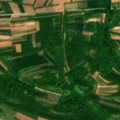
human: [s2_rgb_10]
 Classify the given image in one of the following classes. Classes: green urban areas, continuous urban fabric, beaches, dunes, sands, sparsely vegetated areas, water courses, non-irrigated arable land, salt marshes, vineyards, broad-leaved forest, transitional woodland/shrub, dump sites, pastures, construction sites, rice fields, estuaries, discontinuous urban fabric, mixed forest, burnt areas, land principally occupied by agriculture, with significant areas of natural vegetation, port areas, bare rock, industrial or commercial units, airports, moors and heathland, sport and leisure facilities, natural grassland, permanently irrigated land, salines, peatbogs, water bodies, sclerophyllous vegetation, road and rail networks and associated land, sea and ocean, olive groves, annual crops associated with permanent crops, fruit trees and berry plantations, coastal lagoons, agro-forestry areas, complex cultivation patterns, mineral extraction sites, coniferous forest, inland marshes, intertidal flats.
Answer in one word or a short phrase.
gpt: non-irrigated arable land, complex cultivation patterns, broad-leaved forest